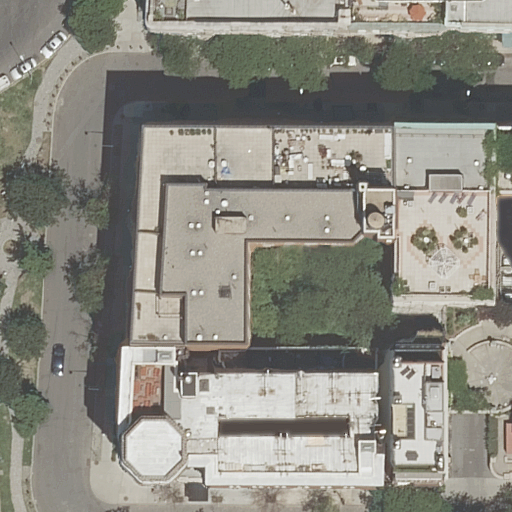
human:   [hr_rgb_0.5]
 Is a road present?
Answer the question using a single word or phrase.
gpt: yes

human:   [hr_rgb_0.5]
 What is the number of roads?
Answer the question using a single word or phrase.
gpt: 7

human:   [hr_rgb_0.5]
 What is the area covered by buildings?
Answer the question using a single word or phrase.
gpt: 10263m2

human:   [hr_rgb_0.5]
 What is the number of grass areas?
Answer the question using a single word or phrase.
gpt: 2

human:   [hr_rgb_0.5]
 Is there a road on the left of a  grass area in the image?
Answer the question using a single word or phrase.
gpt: no

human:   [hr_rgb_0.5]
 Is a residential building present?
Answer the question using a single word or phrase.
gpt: yes

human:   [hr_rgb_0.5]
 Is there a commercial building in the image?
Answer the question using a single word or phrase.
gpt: no

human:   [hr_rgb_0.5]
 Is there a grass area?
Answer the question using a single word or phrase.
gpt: yes

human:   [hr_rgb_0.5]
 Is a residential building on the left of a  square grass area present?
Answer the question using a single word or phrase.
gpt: no

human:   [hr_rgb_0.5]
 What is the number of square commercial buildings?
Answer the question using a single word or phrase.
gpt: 0

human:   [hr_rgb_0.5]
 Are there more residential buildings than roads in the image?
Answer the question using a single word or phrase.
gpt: no

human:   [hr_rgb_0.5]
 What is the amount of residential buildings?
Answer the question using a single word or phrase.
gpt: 6

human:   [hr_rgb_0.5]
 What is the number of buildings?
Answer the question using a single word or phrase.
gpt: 6

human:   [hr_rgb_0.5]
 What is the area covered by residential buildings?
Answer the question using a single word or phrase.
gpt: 10263m2

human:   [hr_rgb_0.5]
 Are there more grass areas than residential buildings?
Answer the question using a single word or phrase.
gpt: no

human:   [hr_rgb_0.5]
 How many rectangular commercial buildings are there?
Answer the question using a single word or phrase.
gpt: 0

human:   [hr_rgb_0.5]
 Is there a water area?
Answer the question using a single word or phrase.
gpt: no

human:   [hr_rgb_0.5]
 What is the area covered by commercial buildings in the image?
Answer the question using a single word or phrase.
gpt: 0m2

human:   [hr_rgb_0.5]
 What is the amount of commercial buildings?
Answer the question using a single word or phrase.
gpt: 0

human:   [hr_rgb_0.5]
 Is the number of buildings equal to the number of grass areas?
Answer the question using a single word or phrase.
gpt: no

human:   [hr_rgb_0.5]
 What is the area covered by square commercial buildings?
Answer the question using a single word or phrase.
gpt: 0m2

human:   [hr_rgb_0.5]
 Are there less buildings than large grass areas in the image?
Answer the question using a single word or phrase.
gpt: no

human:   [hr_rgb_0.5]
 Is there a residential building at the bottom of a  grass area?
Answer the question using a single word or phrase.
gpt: yes

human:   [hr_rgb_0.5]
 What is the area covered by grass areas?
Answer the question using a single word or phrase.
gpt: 236m2

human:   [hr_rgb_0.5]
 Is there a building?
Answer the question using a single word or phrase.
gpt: yes

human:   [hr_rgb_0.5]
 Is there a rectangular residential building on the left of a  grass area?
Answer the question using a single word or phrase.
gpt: no

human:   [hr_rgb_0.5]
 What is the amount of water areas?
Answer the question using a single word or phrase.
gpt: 0

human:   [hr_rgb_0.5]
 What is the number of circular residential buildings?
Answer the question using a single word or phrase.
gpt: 0

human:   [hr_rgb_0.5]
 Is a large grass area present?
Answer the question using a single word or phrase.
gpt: no

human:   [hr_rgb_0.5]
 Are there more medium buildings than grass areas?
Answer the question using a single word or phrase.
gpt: no

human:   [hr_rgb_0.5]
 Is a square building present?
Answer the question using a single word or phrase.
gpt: no

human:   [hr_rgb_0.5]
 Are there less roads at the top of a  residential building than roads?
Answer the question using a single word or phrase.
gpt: yes

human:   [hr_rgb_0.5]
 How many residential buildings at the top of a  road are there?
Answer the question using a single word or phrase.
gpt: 3

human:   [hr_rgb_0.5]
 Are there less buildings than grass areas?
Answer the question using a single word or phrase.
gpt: no

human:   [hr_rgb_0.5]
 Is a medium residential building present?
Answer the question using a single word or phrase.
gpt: yes

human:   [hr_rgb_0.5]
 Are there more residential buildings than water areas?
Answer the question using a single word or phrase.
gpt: yes

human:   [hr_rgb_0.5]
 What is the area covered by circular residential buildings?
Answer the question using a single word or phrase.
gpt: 0m2

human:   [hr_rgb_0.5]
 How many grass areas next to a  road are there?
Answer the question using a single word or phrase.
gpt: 2

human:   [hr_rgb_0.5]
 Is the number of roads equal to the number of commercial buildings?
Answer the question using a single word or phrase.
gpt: no

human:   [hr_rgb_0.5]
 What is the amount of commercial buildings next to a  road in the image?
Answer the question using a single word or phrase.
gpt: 0

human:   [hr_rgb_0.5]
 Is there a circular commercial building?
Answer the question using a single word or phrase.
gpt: no

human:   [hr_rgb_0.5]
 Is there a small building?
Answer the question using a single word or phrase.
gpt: no

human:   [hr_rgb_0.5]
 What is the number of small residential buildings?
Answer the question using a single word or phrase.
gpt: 0

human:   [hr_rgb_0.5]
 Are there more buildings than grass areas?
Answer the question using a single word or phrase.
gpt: yes

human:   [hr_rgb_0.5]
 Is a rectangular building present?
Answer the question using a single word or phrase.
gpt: yes

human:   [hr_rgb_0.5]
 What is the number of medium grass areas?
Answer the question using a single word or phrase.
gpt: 1

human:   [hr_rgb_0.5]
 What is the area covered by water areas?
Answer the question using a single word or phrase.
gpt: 0m2

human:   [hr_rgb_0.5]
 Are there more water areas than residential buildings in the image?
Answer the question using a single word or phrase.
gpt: no

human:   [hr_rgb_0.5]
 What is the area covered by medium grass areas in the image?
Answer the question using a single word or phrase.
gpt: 143m2

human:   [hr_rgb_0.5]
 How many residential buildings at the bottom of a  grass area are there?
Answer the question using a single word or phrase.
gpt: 2

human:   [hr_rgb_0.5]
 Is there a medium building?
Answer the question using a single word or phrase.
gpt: yes

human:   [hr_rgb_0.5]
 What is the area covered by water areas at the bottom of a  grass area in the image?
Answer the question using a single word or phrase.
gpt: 0m2

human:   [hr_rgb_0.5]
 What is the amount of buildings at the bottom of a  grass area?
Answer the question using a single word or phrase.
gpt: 2

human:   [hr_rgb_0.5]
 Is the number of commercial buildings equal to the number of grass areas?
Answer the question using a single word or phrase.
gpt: no

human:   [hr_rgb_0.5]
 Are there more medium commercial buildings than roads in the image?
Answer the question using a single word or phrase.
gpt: no

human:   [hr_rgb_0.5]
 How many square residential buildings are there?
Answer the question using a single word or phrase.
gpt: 0

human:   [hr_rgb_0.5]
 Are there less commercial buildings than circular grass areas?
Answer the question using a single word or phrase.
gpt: no

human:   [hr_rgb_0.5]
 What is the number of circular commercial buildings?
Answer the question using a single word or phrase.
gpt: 0

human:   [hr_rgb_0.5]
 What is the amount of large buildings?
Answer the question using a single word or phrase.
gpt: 5

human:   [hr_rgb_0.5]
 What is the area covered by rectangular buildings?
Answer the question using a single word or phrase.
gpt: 260m2

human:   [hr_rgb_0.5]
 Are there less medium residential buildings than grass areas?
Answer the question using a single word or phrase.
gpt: yes

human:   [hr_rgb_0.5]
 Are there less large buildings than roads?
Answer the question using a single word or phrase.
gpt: yes

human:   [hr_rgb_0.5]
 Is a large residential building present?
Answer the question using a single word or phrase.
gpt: yes

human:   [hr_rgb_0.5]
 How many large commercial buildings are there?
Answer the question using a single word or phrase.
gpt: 0